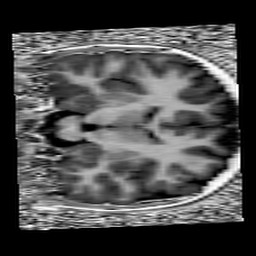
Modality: UNIT1
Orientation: coronal
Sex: female
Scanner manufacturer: siemens
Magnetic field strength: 3 T
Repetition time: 5 s
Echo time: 0.00355 s